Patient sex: M
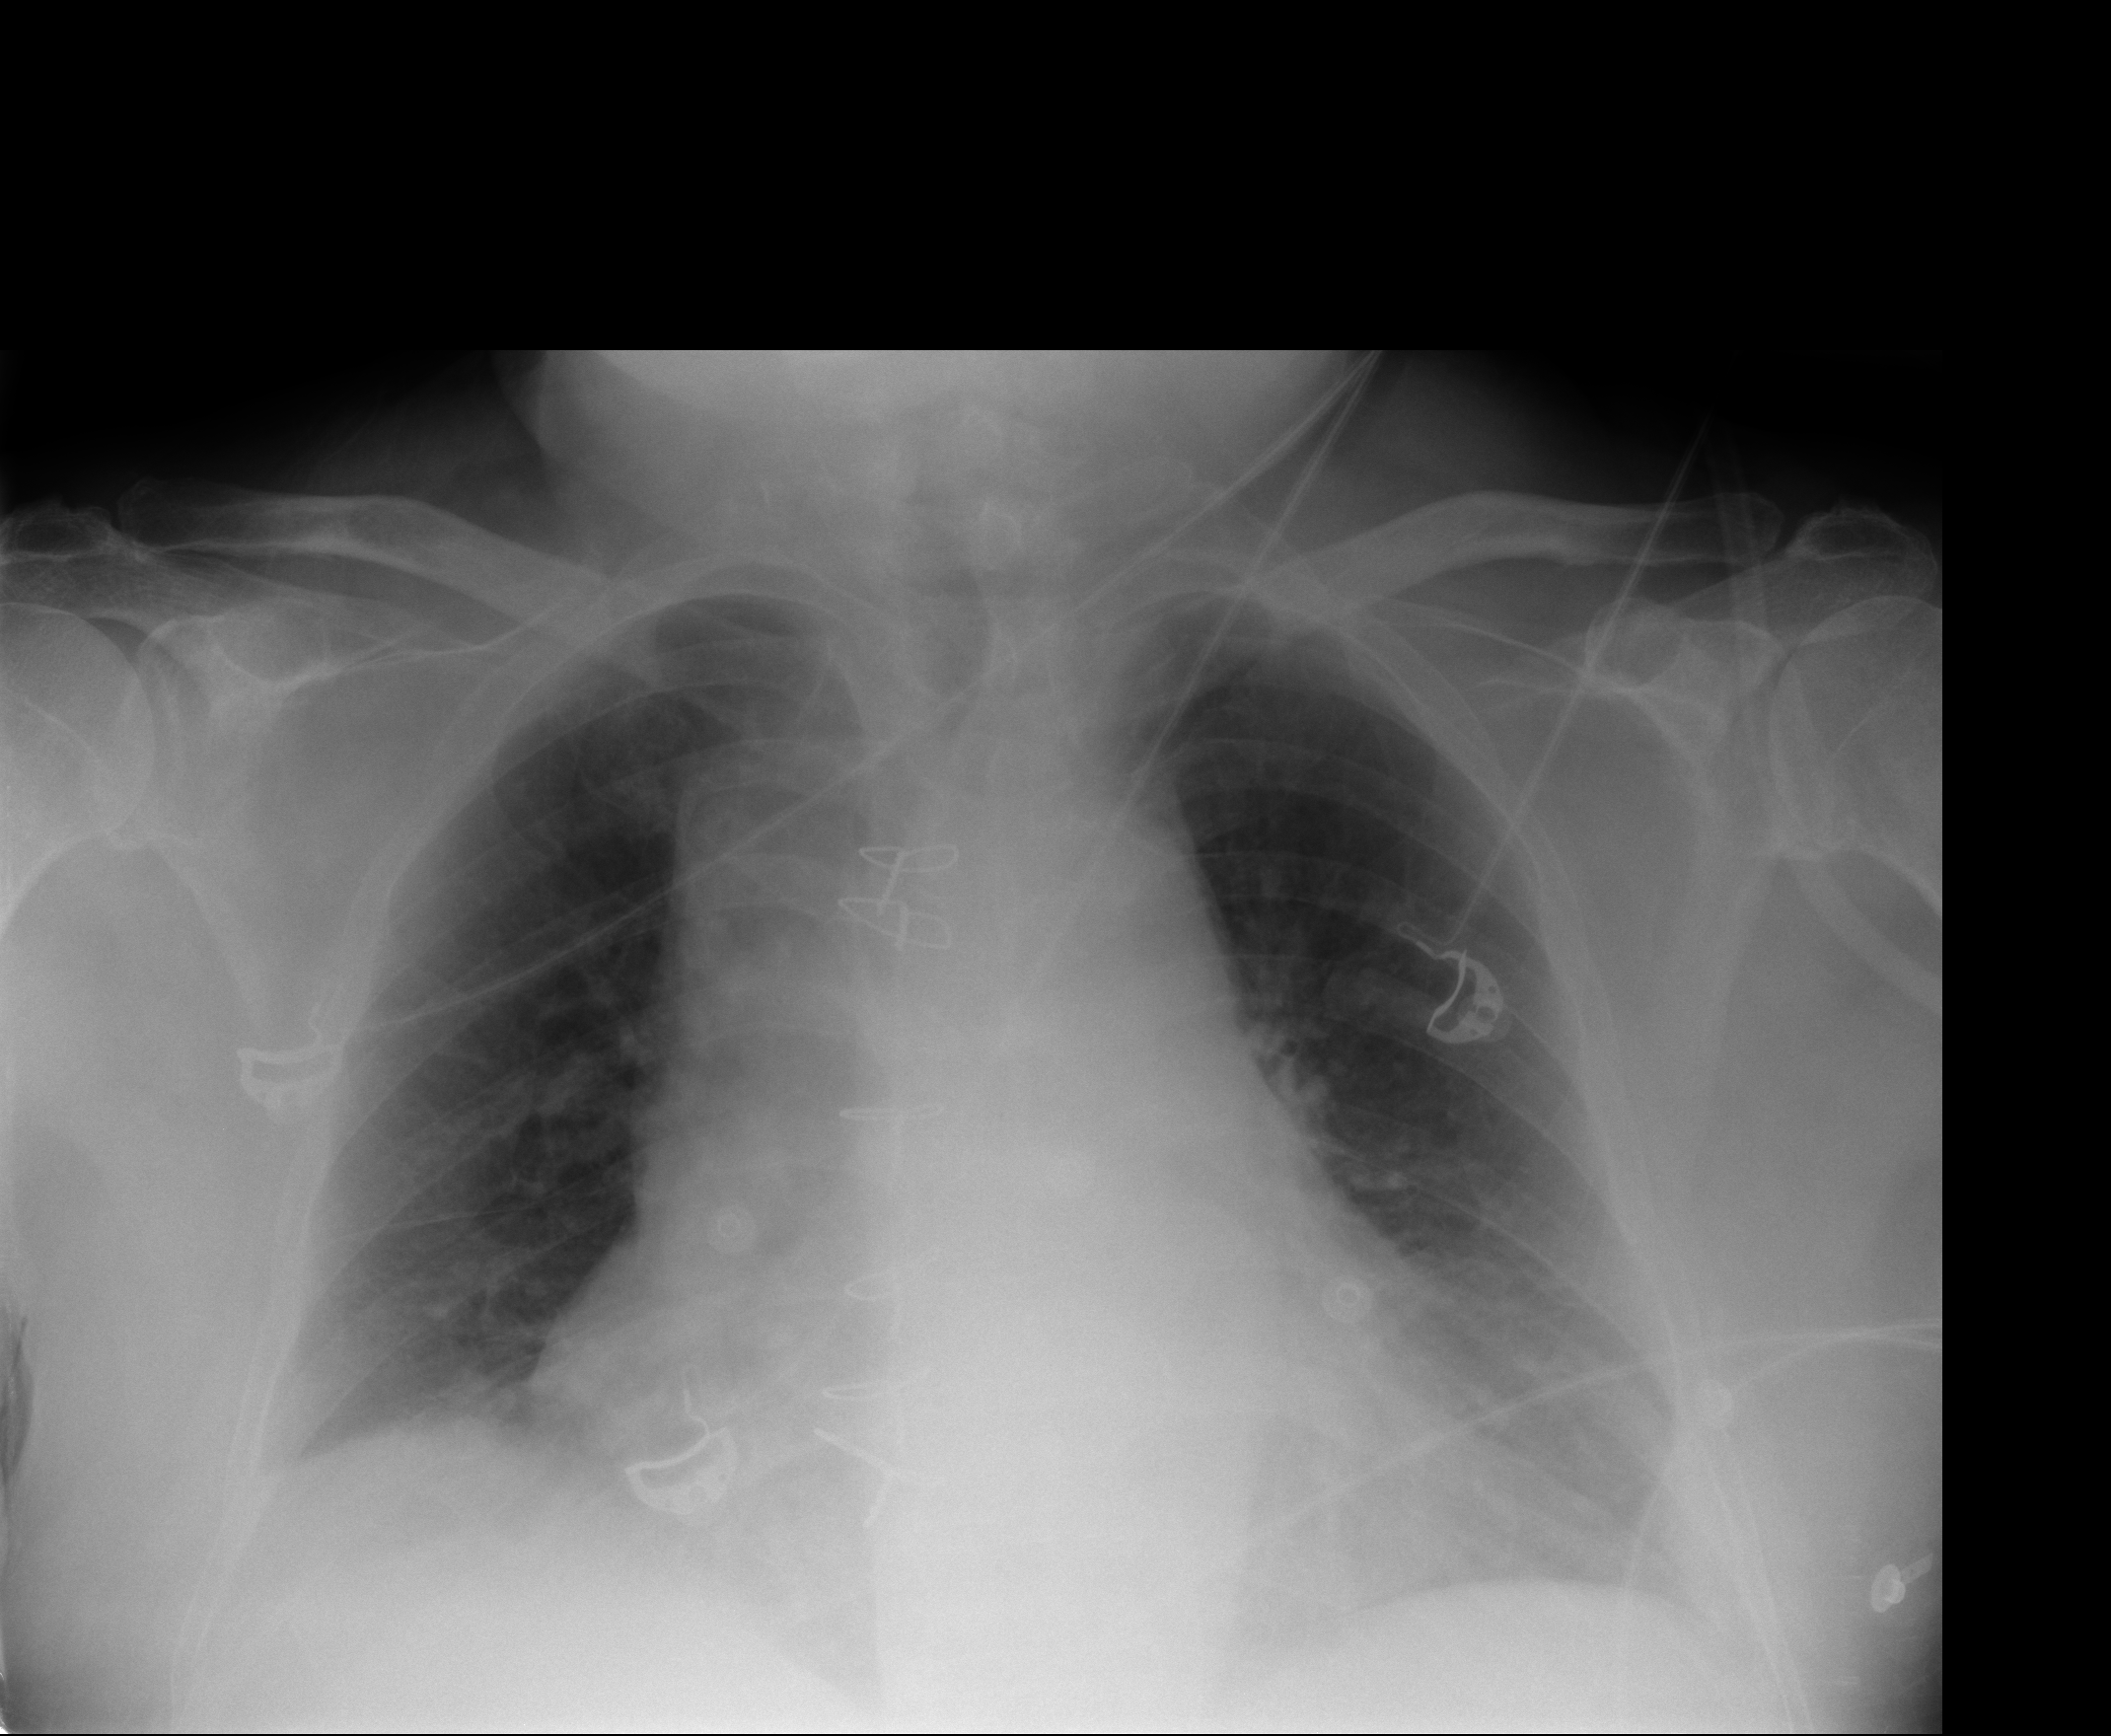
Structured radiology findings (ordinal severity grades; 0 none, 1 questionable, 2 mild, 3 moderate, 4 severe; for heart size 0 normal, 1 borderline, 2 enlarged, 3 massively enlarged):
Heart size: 2
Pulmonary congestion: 0
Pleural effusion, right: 1
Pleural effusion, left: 1
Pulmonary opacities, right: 0
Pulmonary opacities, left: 0
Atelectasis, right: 1
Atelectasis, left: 1